Question: I am working in WPF in .Net 4.0. I have some huge images from camera 1392x1040 pixels. Every frame comes as 'System.Drawing.Bitmap' and will be converted into a BitmapImage by using
'''
Public Function BitmapToWpfBitmapSource(ByVal bmSrc As System.Drawing.Bitmap) As BitmapSource
If bmSrc Is Nothing Then Return Nothing
Dim res As BitmapSource
Dim Ptr As IntPtr
Ptr = bmSrc.GetHbitmap(System.Drawing.Color.Black) 'Create GDI bitmap object
res = System.Windows.Interop.Imaging.CreateBitmapSourceFromHBitmap(Ptr, IntPtr.Zero, System.Windows.Int32Rect.Empty, BitmapSizeOptions.FromWidthAndHeight(bmSrc.Width, bmSrc.Height))
Dim ret As Integer = DeleteObject(Ptr) 'Delete GDI bitmap object
GC.Collect() 'Because the code is not managed, we need to call the collector manually to avoid memory spikes
Return res
End Function
'''
If I update the images in GUI I can get about 7 frames / second.

There were some possibilities to increase speed by decreasing quality:
-
'RenderOptions.SetBitmapScalingMode(Me.ucWindow1.VideoPresenter1.img1, BitmapScalingMode.NearestNeighbor)'
- Work with threads to update every frameDim dl As New SetImageDelegate(AddressOf UpdateImageInGuiGuiThread)
Me.Dispatcher.Invoke(dl, imgSrc)- Tested with 32Bit and 24Bit images -
<URL>
Using <URL> for framerate count
But CPU is still about 10% and not 100% and framerate is about 12FPS maximum instead of 39 (Winforms).
How to improve framerates from camera?
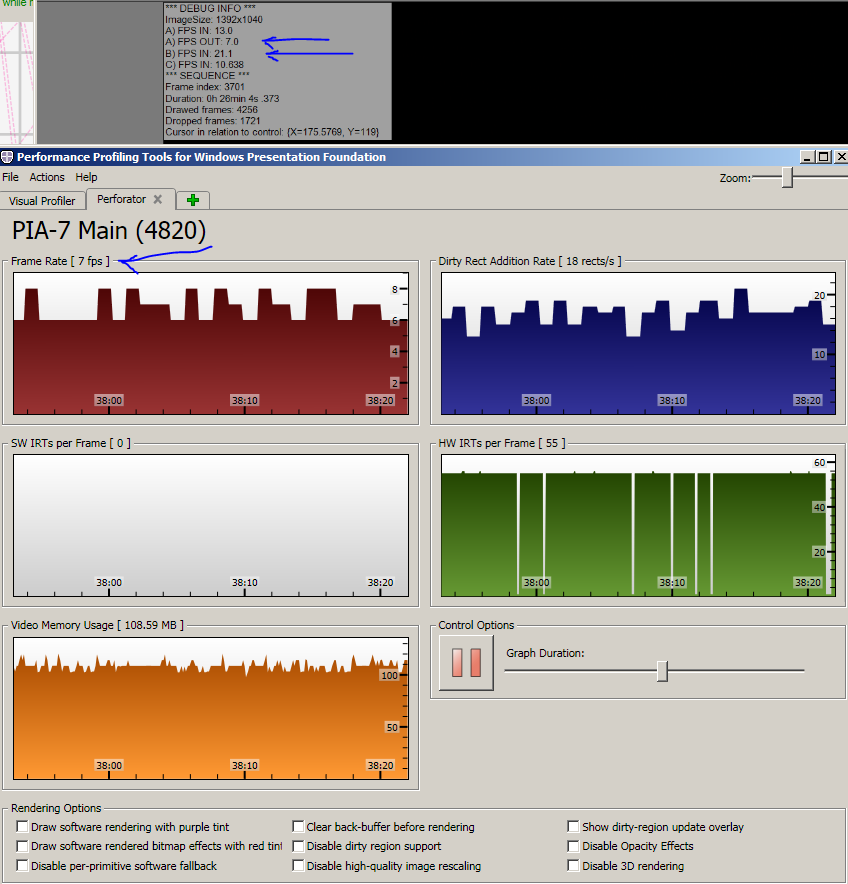
Answer: If CPU is 10% then something besides the processing of your image is happening. I suspect the answer to your question is something that you have not mentioned here. eg reading from disk or reading from camera.